Question: Why does this case statement not work? My table is defined as below. I want the case to return true when M = "M" or false if it is not. Something does not seem to look right with this CASE statement but this is the simple case statement. But I thought that could be as many WHEN values as needed but in this cases there is only True or False and it does not appear that there could be anything different.
The input should be all of the M column in the row. I am expecting the output to be one row since I only have one row that has an M value in the column. I am not certain if the case statement should return false in this case.
'''
CASE M = "M <-- is this is what the criteria is based on
'''
I found that this is not the case however from the post below. When i meant that this did not look right I was referring two the fact that the WHEN portion of the code
'''
WHEN true THEN something
'''
just did not look like it normally does.
Code:
'''
select CASE M = "M"
WHEN true THEN "PPP"
WHEN false THEN "False -- Look Again!"
ELSE "Not Found"
END
from Bat;
'''
Image:

New Code:
'''
select *,
CASE
WHEN M = 'M' THEN
Case
when O = 'O' then 'you found a double (MM)' <--Compiles but does not show result
End
WHEN M is null THEN 'False -- Look Again!'
END as 'What is this value'
from Bat;
'''
That fixed the first problem but you can embed case statements N deep I would think so if i search again on O it should return a correct. But the first case returns only one record. So my second case would have to search in the record correct.
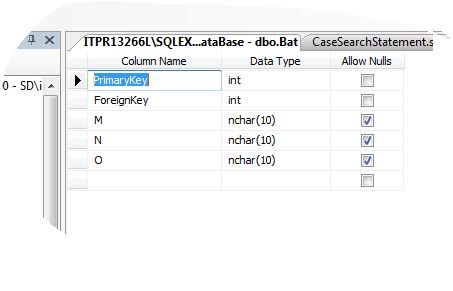
Answer: The normal way to write this is:
'''
select (CASE WHEN M = 'M' THEN 'PPP'
WHEN M <> 'M' THEN 'False -- Look Again!'
ELSE 'Not Found'
END)
from Bat;
'''
or:
'''
select (CASE WHEN M is null then 'Not Found'
WHEN M = 'M' THEN 'PPP'
ELSE 'False -- Look Again!'
END)
from Bat;
'''
If I had to guess, your version has unexpected behavior for 'NULL' values, but it is hard to say without knowing what you expect or what it is doing.